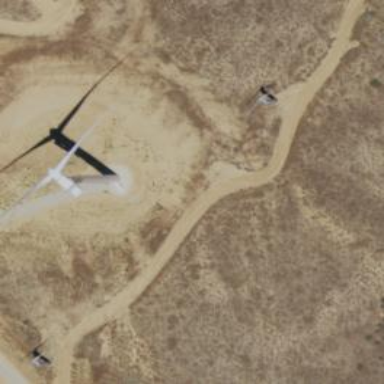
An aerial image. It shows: Wind generator powered by wind turbine.